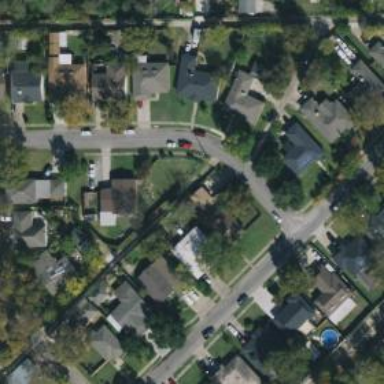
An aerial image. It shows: Residential road.